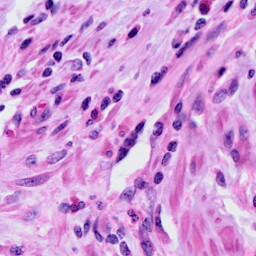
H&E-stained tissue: Cervix